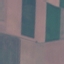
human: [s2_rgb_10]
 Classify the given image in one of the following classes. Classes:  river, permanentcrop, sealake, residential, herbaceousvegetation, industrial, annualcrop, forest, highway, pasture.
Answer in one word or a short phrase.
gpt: AnnualCrop